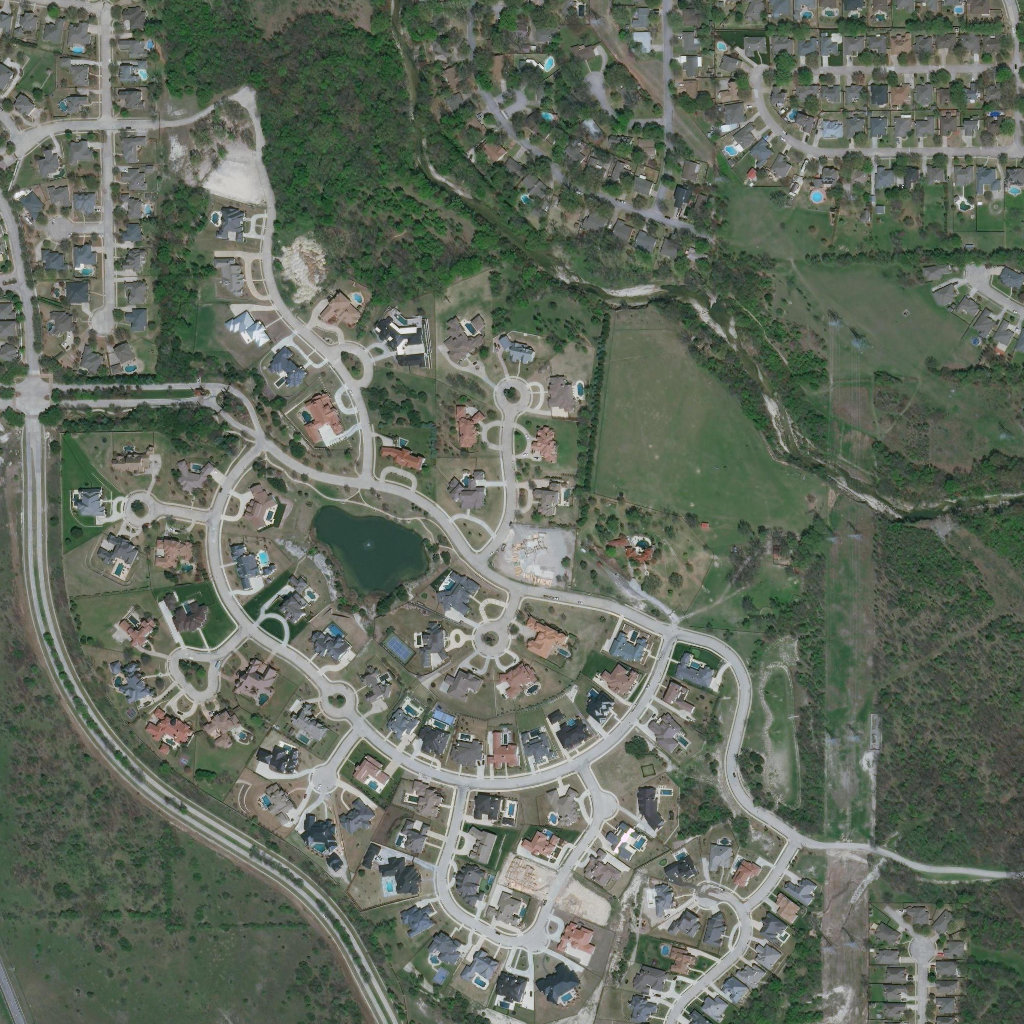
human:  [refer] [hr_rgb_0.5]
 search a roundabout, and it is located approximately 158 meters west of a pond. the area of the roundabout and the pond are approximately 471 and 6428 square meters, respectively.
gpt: <box>[[12, 48, 14, 51, 0]]</box>

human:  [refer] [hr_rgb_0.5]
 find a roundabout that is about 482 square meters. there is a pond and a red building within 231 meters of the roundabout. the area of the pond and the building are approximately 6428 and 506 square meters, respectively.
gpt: <box>[[31, 66, 34, 69, 0]]</box>

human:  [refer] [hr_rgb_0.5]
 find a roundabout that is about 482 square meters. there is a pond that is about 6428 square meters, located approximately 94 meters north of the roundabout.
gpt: <box>[[31, 66, 34, 69, 0]]</box>

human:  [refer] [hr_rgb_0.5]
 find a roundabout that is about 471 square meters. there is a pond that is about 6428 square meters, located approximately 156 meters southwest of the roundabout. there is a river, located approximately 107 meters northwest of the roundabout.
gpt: <box>[[48, 37, 51, 39, 0]]</box>

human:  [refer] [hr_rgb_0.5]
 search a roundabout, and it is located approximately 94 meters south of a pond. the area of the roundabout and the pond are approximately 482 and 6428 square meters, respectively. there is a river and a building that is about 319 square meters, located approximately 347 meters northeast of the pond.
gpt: <box>[[31, 66, 34, 69, 0]]</box>